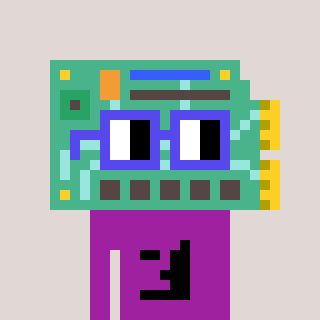
a pixel art character with square blue glasses, a chipboard-shaped head and a magenta-colored body on a warm background